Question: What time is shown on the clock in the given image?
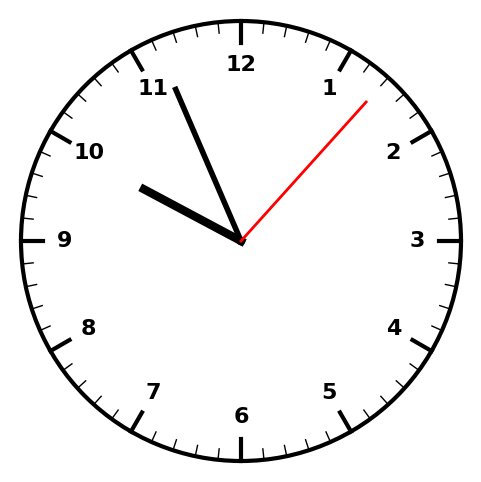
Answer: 09:56:07